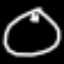
Label: clock